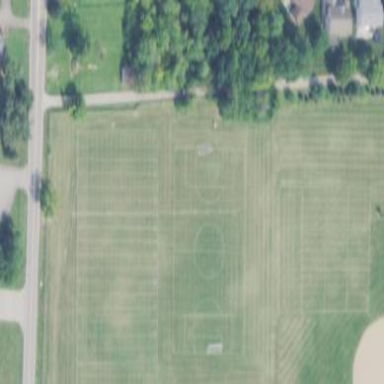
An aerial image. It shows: Lacrosse pitch for leisure land activities.